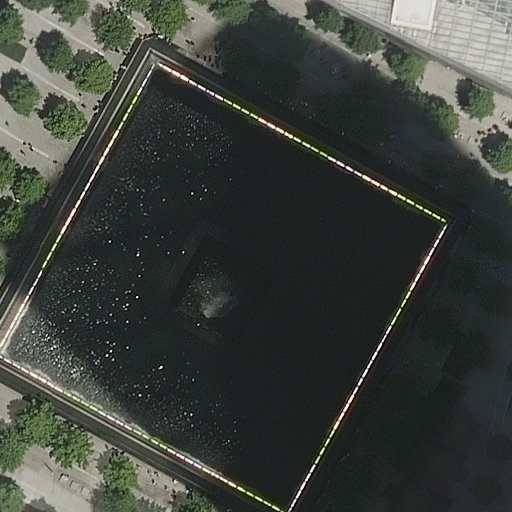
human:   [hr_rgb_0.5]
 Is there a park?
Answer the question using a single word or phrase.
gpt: yes

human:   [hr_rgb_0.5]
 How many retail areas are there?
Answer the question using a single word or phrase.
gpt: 1

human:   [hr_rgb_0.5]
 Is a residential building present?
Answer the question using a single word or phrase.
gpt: no

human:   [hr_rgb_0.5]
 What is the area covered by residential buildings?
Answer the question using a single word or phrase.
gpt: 0m2

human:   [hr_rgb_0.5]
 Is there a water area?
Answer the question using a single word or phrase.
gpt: yes

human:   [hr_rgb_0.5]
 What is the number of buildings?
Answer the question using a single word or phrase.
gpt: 1

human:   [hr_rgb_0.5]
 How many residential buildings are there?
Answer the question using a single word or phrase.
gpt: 0

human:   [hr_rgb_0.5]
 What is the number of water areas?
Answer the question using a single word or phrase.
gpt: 1

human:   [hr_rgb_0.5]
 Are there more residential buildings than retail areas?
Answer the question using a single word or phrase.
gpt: no

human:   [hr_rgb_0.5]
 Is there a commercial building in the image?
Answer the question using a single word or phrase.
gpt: no

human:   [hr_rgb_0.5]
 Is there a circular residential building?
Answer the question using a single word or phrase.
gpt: no

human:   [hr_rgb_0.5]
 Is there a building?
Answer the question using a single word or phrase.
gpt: yes

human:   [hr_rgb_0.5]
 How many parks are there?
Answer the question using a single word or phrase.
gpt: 1

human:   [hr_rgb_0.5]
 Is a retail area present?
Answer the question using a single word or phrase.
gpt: yes

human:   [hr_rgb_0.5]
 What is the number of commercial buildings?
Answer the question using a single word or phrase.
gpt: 0

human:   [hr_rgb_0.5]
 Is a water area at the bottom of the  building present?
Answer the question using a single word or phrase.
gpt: yes

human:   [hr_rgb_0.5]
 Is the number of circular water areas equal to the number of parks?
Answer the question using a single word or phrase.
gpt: no

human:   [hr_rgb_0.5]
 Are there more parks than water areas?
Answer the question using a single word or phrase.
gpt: no

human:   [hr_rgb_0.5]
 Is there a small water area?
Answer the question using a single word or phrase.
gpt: no

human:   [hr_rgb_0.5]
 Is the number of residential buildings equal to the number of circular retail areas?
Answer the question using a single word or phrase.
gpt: yes

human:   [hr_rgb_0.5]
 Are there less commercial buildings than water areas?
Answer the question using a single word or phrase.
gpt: yes

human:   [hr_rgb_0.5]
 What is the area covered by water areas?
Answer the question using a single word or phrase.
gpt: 4016m2

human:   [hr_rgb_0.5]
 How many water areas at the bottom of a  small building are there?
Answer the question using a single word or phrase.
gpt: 0

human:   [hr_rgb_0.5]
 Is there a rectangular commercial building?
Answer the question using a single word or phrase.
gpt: no

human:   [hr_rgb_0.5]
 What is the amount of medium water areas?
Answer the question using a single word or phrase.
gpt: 0

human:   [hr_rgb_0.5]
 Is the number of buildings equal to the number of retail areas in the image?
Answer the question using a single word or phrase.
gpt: yes

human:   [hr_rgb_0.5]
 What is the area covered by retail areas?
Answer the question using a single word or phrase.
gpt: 0m2

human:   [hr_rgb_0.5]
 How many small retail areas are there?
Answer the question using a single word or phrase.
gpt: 1

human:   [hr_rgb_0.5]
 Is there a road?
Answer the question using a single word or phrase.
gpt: no

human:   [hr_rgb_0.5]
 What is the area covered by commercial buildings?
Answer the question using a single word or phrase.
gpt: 0m2

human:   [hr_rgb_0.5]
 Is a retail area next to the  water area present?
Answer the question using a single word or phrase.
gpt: yes

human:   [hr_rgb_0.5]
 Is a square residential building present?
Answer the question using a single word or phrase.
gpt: no

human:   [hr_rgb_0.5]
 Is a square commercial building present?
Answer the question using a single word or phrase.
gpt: no

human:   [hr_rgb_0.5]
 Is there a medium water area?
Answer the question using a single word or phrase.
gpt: no

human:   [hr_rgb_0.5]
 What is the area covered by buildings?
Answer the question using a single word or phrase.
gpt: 359m2

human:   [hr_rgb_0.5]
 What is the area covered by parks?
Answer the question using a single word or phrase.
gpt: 4989m2

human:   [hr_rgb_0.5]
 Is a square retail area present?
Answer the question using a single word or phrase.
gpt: no

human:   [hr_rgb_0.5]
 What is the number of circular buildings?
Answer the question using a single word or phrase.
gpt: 0

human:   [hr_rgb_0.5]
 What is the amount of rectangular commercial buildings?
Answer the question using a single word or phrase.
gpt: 0

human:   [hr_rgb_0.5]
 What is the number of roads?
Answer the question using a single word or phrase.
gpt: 0

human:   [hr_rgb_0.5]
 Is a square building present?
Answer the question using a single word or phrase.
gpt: no

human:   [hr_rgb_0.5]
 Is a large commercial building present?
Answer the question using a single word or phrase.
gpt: no

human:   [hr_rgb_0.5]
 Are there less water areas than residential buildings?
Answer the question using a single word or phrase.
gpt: no

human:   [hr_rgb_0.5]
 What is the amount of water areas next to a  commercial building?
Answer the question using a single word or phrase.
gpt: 0

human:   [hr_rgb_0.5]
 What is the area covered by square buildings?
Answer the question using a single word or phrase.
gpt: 0m2

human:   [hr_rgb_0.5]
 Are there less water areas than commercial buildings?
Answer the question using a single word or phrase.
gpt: no

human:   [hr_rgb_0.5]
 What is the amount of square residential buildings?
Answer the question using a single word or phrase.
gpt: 0

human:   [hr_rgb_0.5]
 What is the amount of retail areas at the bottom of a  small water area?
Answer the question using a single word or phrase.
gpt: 0

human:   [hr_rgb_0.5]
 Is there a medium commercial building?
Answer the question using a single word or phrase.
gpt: no

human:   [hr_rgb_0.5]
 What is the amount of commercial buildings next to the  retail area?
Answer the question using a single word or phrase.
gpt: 0

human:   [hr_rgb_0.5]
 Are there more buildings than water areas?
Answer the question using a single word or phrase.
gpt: no

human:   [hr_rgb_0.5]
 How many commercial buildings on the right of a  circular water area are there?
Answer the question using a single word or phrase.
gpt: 0

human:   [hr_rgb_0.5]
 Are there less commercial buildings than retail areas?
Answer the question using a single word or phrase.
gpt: yes

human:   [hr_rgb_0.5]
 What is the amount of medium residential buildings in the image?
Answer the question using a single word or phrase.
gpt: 0

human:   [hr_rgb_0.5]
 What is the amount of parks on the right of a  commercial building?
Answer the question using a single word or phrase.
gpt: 0

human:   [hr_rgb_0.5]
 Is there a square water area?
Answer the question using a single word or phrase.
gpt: no

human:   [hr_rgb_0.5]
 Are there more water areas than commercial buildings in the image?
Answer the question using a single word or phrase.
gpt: yes

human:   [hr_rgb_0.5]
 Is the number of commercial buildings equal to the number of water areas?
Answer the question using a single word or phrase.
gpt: no

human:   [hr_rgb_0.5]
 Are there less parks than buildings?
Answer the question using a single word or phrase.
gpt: no

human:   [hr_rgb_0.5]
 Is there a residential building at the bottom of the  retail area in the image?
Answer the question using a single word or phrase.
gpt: no

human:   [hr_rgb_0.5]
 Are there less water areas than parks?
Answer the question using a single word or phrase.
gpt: no

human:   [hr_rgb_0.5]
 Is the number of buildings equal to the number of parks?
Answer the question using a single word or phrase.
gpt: yes

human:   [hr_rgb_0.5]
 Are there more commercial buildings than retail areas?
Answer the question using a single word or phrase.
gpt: no

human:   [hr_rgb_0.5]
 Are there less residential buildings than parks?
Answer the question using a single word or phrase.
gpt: yes